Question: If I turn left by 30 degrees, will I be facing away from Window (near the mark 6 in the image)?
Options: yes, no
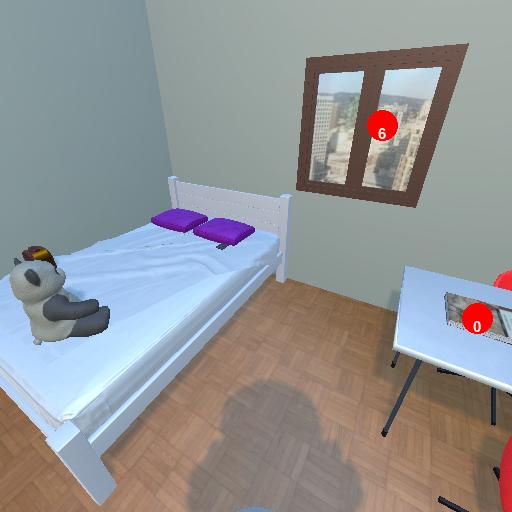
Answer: yes